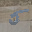
Label: 5